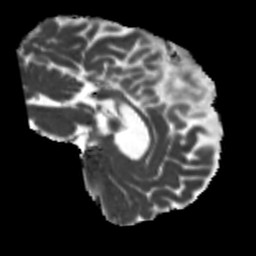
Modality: MD
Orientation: sagittal
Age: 41
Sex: male
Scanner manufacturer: siemens
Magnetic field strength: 3 T
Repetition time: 5.25 s
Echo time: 0.08 s